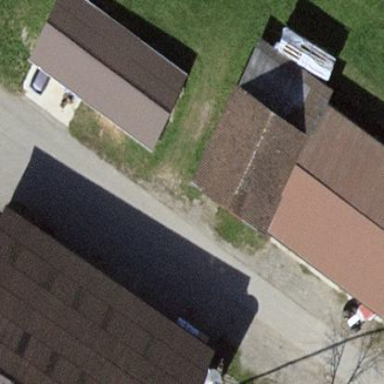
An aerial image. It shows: Farm auxiliary building.